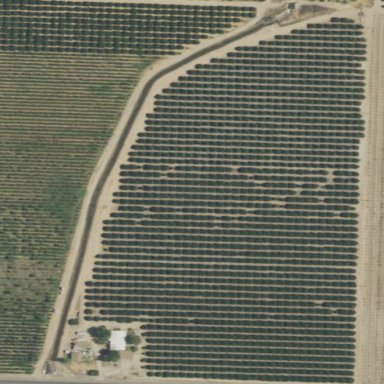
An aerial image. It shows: Orange orchard with rows of vibrant orange trees.